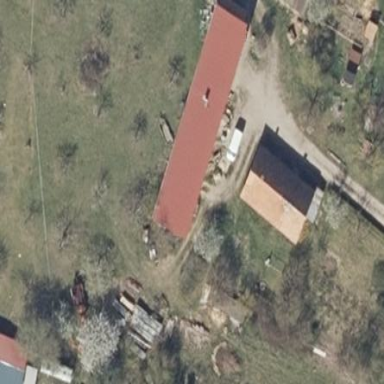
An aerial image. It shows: Farm auxiliary building.